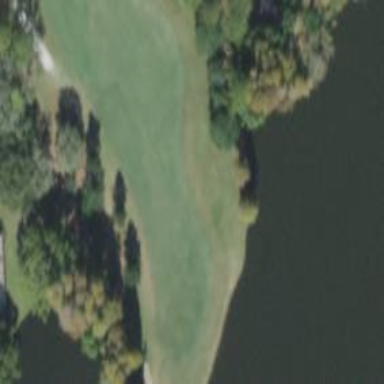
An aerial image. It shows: Golf hole.